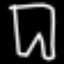
Label: pants